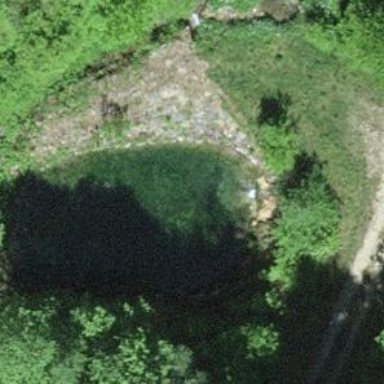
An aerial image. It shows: Emergency water tank.